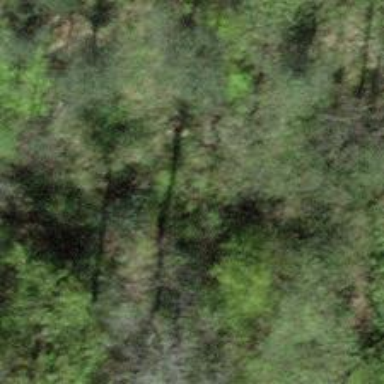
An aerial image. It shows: Natural monument tree with broadleaved deciduous leaves.